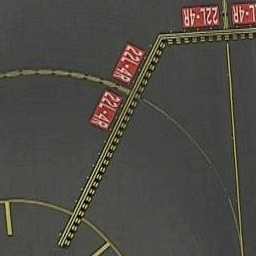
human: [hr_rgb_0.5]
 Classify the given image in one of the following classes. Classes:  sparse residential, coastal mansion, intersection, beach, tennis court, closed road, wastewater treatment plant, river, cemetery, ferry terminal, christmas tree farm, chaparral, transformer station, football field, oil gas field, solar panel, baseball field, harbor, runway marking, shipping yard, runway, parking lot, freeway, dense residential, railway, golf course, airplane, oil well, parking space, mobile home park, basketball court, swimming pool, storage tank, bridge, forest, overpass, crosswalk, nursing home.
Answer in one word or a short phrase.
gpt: runway marking